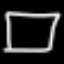
Label: square